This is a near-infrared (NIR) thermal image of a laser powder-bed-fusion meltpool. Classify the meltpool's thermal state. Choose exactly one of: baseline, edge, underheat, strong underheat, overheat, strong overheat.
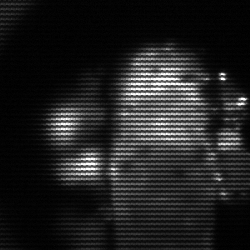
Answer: strong underheat